Question: I have a icon and some text wrapped around a div called "content_item" but when I try adding a border to the 5 items it doesn't work properly and all the borders get squished on top. I'm doing this for 5 divs sharing the same class and all the borders get squished together.
CSS code:
'''
.content_item {
color: rgb(44, 103, 181);
border-bottom: solid red;
}
'''
HTML code:
'''
<div class="content_item">
<div class="content_icon"><i class="ss-icon">doc</i></div>
<div class="content_text">
<p>How to Retain Good Employees</p>
<p><em>1 day ago</em></p>
</div>
</div>
'''
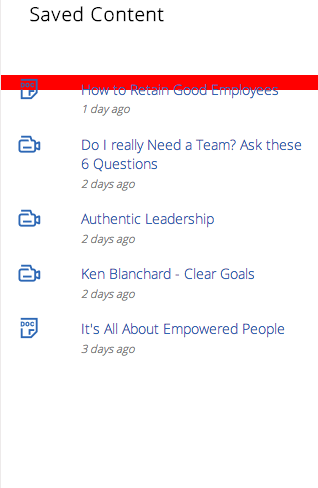
Answer: I am assuming you are using 'float' then why not used 'overflow:hidden' on parent element which will solve your problem. Also you can use 'clearfix' Method.
check the <URL> for more clear picture.